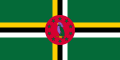
Flag of Dominica